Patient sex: M
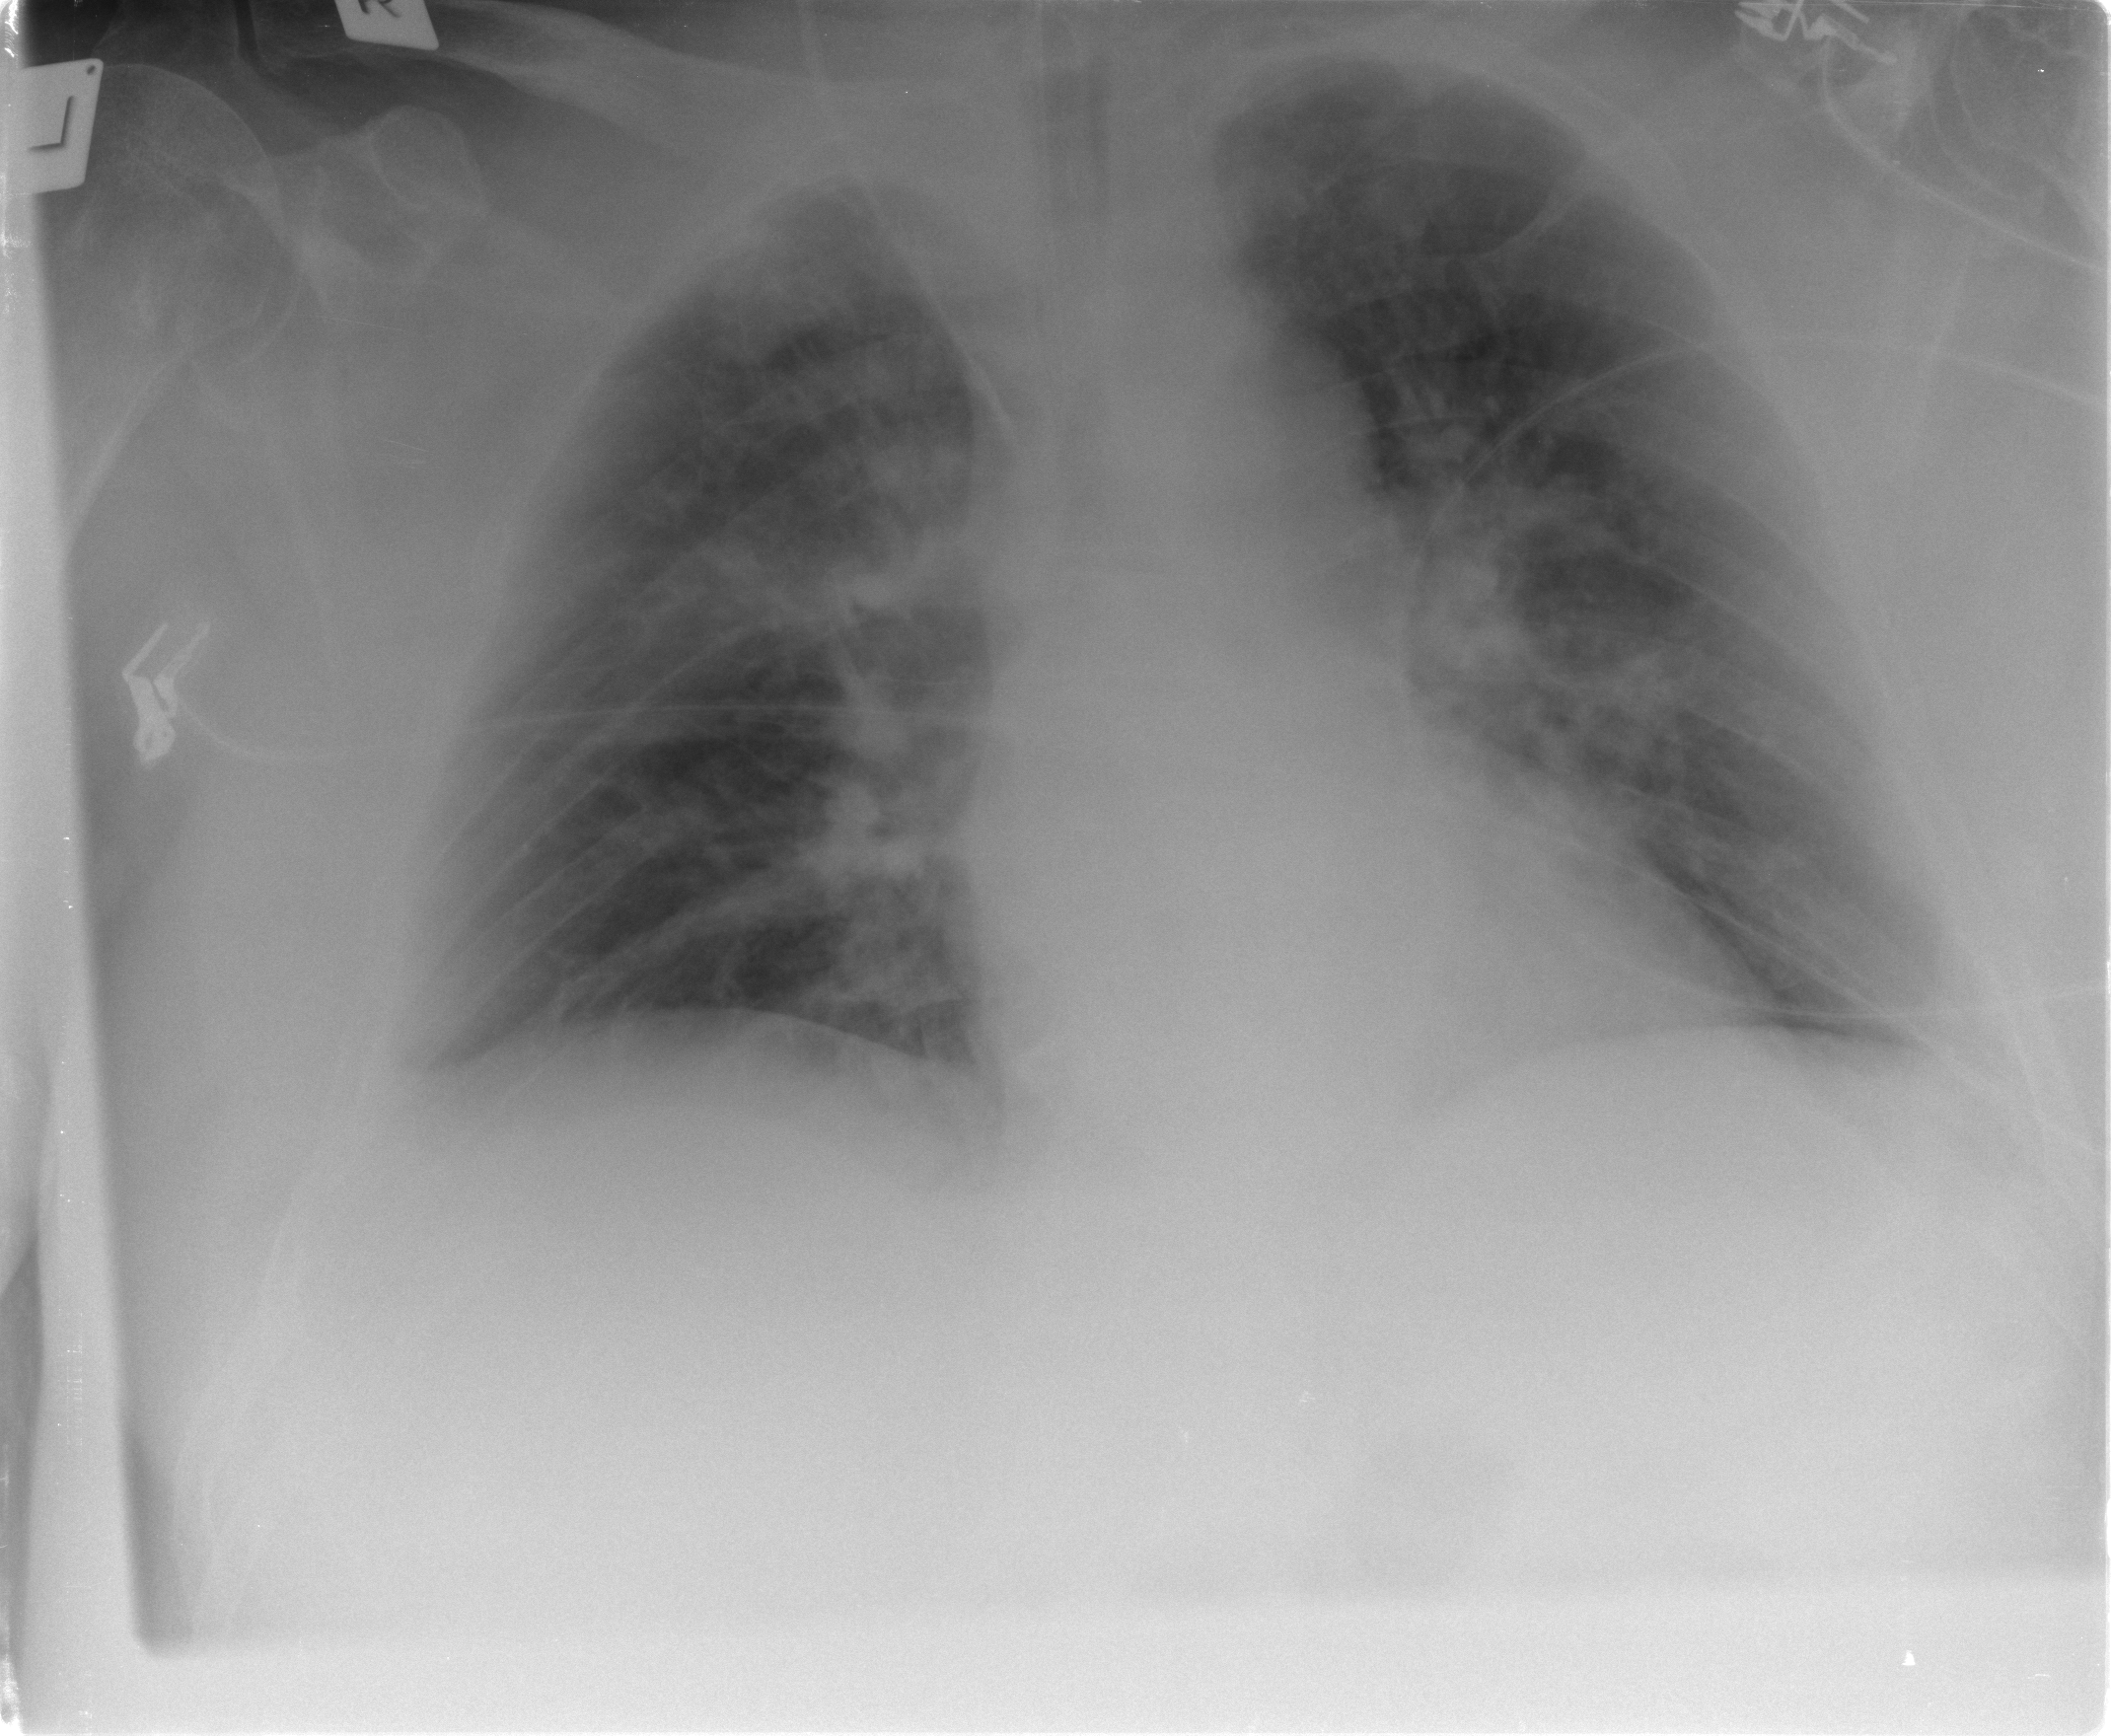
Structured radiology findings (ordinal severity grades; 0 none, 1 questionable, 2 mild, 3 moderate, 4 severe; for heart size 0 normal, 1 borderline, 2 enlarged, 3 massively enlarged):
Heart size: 0
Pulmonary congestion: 3
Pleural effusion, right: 1
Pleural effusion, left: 1
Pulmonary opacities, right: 2
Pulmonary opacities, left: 2
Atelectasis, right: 2
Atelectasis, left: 2